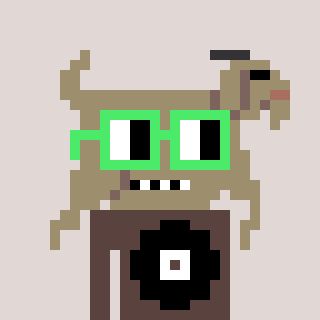
a pixel art character with square light green glasses, a goat-shaped head and a darkbrown-colored body on a warm background